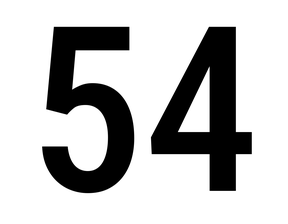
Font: Roboto_Condensed_Medium